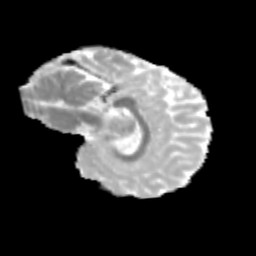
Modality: MD
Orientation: sagittal
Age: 14
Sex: female
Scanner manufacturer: siemens
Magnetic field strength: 3 T
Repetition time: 3.8 s
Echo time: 0.07 s